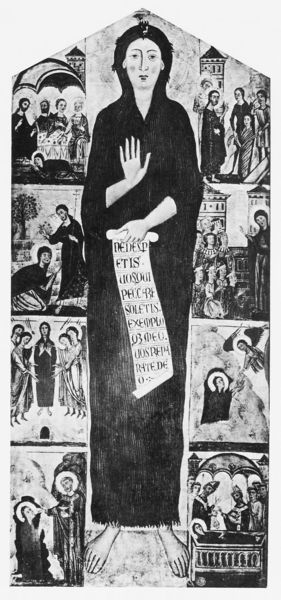
Titel: Hl. Maria Magdalena und Szenen aus ihrem Leben
Institution: Florenz, Galleria dell’ Accademia
Schlagwörter: gott, hand, frau, blick, malerei, bibel, tod, kirche, mantel, turm, engel, schrift, bilder, bogen, füsse, barfuss, buch, religion, text, buchstaben, knien, beten, sarg, christus, jesus, heiliger, schriftrolle, tempel, heilige, heilig, maria, szenen, ikone, auferstehung, buchmalerei, marienleben, heiligen, religös, heiligenbilder, sophia, schwarweiß, buchstabenblick, hreiligrngrsdchoichte